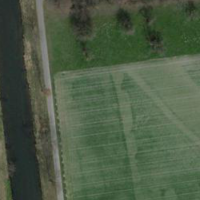
EUNIS habitat code: 52
Species observed at this site:
Lythrum salicaria